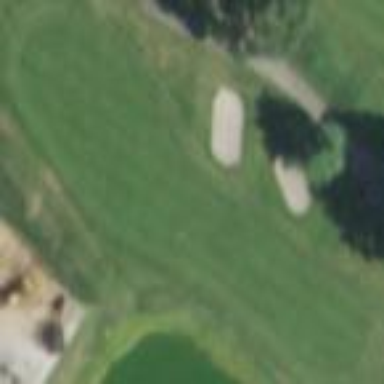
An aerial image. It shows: Grassy area designated as golf fairway.